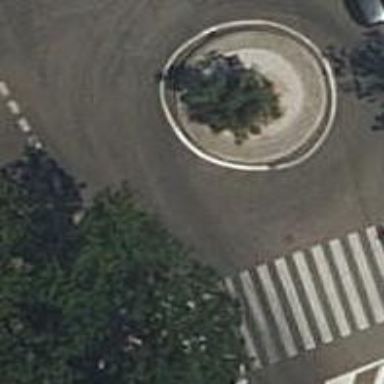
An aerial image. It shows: Residential road with asphalt surface leading to roundabout.